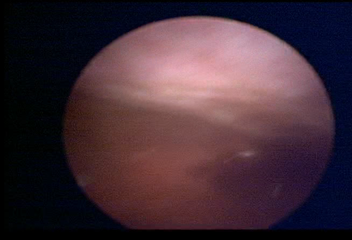
Modality: WLC
Class: Normal mucosa
Bladder cancer association: No